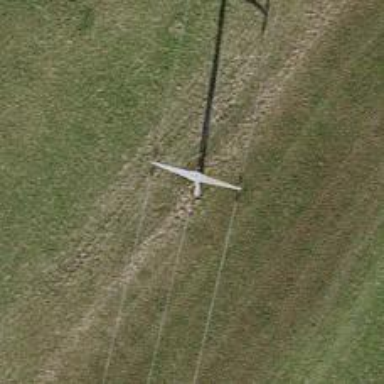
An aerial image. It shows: Concrete power pole.